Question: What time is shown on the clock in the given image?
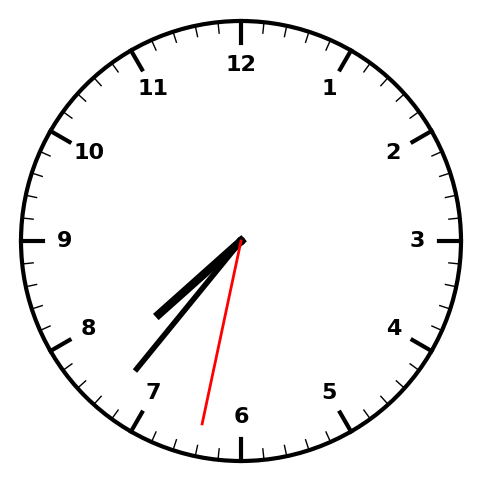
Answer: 07:36:32